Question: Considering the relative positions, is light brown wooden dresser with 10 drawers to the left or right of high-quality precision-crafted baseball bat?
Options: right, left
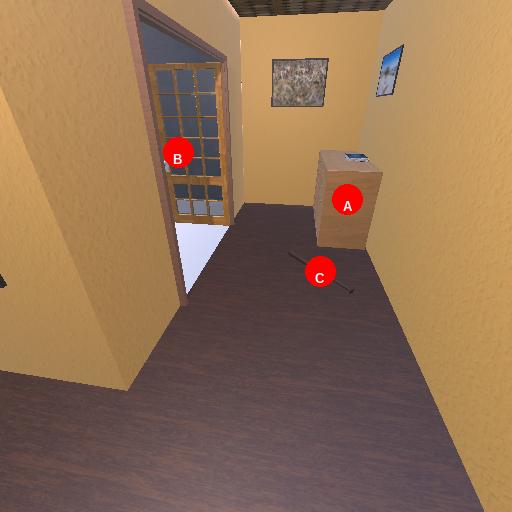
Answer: right